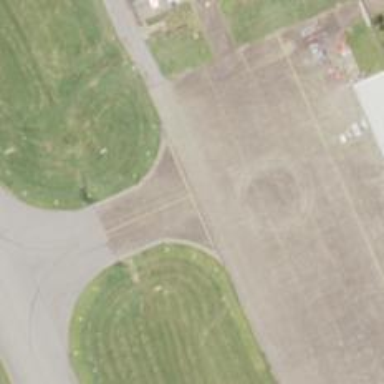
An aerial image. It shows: Image of taxiway at airport.